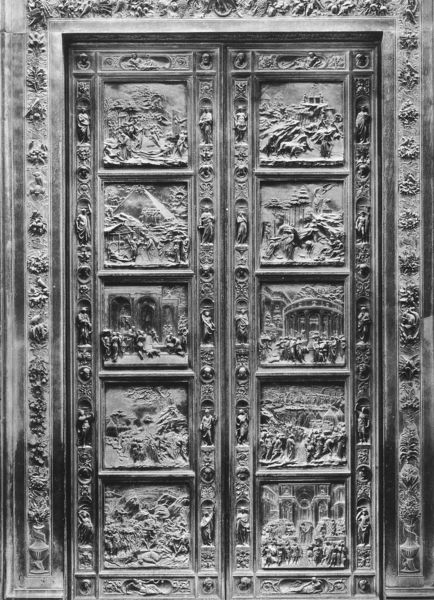
Titel: Paradiestür (Osttür)
Künstler: Lorenzo Ghiberti
Standort: Florenz, Baptisterium (EU - I - Toskana)
Schlagwörter: menschen, fenster, tür, ornament, rahmen, relief, bilder, figuren, erhaben, tafel, ornamente, metall, bronze, tor, foto, dom, schwarzweiß, christus, schloß, kassetten, szenen, verzierungen, brunelleschi, zehn, tafeln, kirchenportal, kleine bilder, hildesheim, bernward